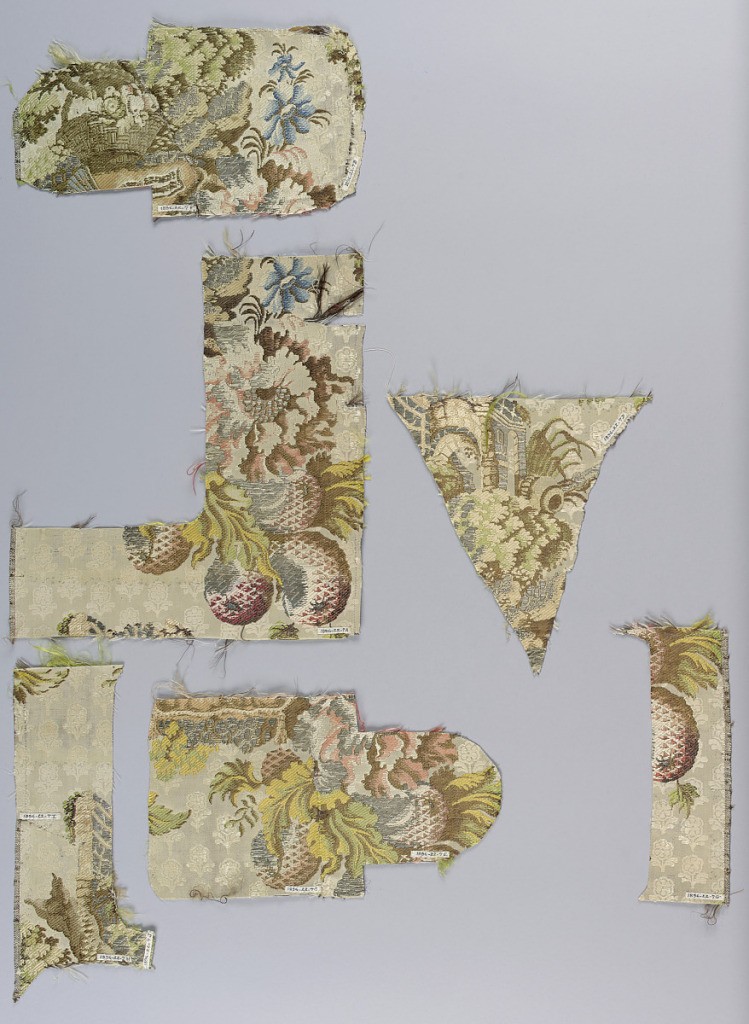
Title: Fragments
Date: ca. 1835
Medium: silk Technique: complex compound satin weave with discontinuous supplementary weft (brocaded)
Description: Fragments of a woven white silk has a ground pattern of flower sprigs in the ground. Main design has ornate fruits and flowers set among small architectural details such as arched buildings. In polychrome silks and metallic threads.